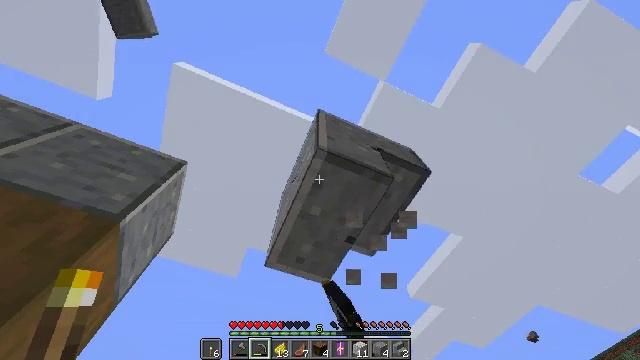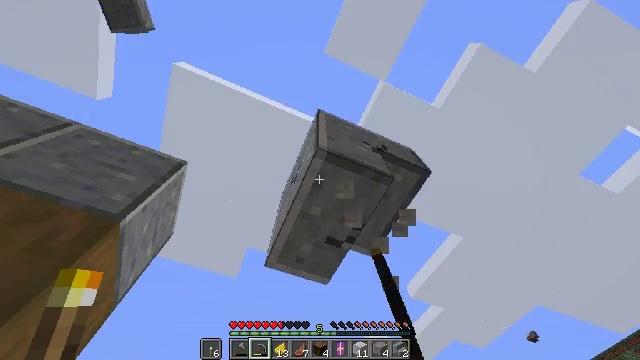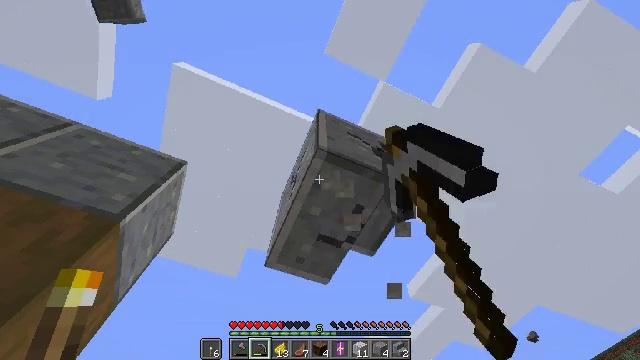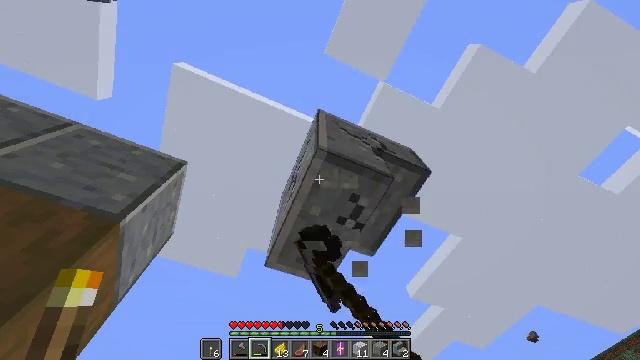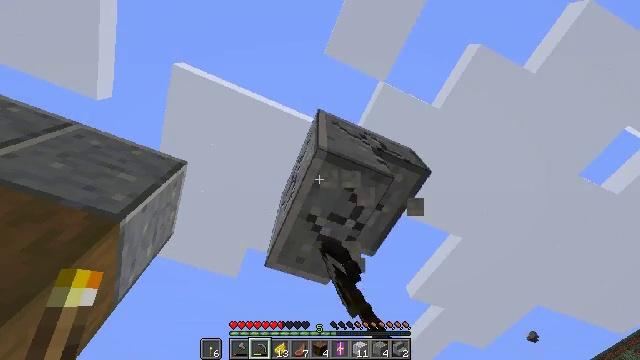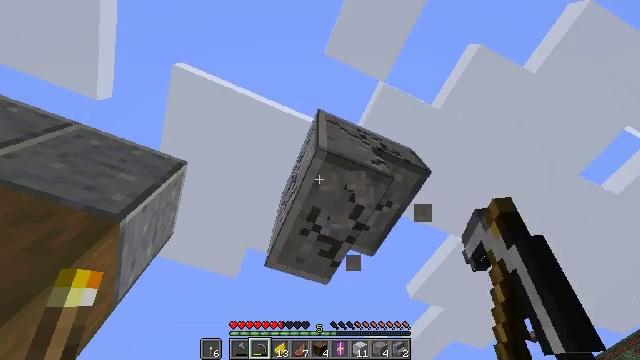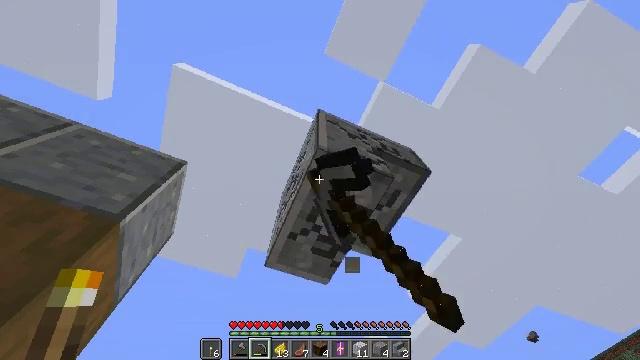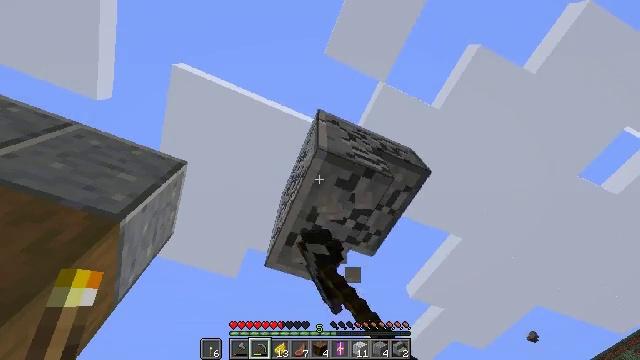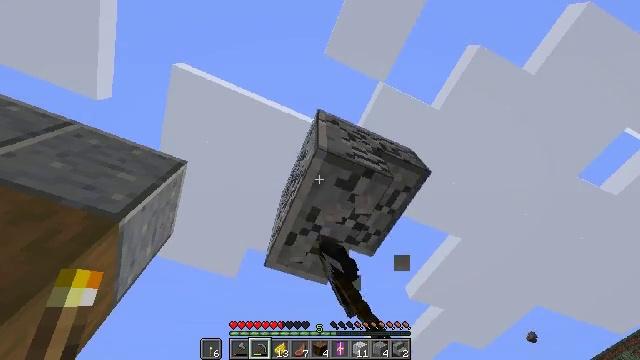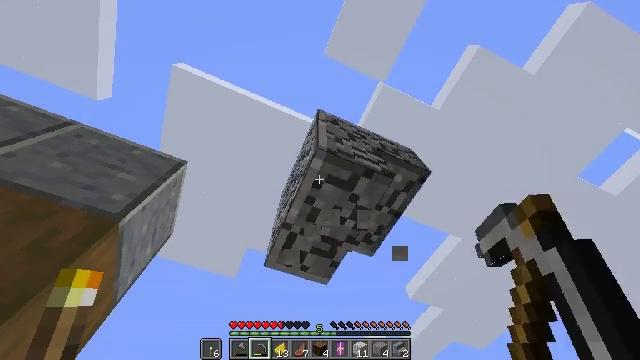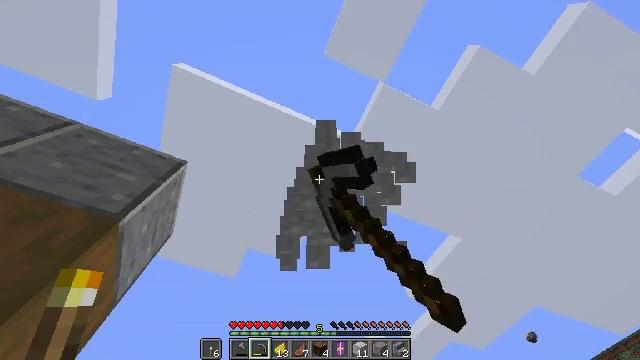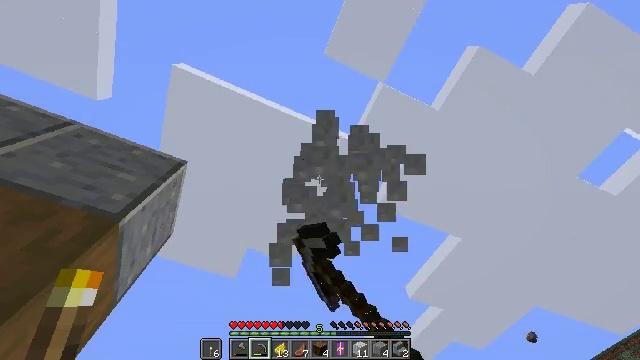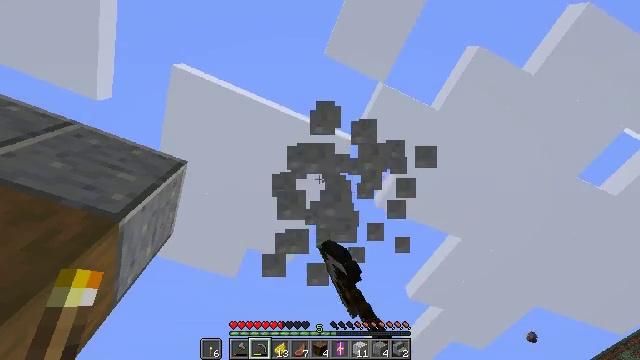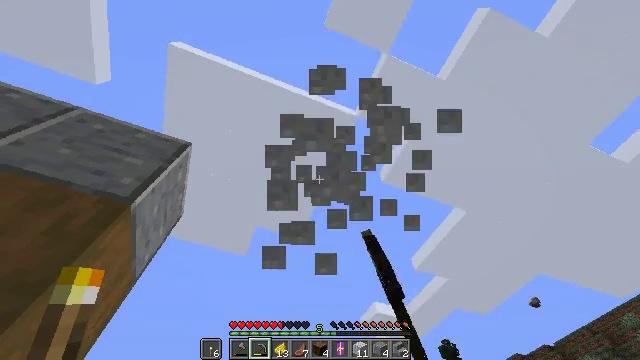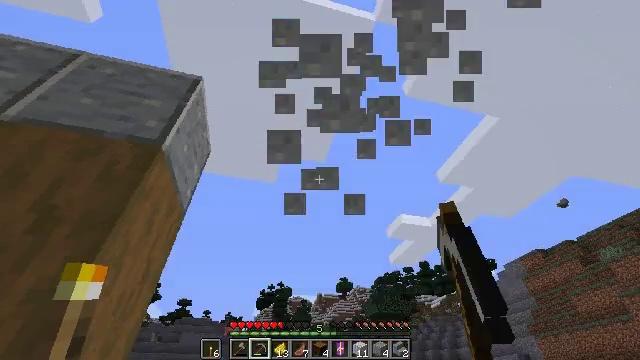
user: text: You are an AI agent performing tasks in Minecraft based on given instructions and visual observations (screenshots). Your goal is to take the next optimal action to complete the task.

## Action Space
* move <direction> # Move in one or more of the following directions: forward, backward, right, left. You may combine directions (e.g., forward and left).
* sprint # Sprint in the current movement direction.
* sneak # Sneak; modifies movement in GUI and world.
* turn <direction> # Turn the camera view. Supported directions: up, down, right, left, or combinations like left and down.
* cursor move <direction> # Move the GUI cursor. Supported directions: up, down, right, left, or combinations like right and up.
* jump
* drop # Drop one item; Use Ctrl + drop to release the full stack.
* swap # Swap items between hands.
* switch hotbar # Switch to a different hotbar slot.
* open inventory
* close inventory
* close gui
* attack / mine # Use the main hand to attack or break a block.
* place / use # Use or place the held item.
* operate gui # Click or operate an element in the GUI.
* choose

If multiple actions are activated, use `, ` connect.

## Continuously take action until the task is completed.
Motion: motion action
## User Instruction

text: Gather materials by mining polished andesite stairs.
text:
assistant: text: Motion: attack / mine
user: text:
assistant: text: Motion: attack / mine
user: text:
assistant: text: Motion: attack / mine
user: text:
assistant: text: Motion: attack / mine
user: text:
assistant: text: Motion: attack / mine
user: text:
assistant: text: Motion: attack / mine
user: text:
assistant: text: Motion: attack / mine
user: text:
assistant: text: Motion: attack / mine
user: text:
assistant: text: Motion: attack / mine
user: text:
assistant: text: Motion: attack / mine
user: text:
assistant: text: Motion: attack / mine
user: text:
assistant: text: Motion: attack / mine
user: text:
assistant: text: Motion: turn left and down, attack / mine
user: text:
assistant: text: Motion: turn left and down
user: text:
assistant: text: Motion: no_op